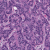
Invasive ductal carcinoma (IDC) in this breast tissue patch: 1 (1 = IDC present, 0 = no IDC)